Interaction volume radius: 5 \u00c5
Interaction volume height: 10 \u00c5
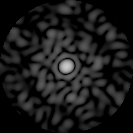
Disorder parameter: 0.8464